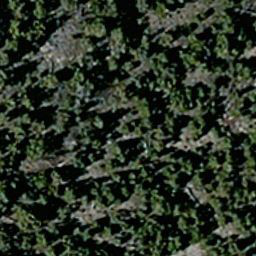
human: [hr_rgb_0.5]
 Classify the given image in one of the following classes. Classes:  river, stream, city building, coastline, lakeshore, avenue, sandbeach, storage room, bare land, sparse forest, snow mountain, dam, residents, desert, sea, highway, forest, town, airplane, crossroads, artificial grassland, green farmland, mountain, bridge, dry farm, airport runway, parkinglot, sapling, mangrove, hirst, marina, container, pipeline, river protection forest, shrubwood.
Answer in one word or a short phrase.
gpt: sparse forest